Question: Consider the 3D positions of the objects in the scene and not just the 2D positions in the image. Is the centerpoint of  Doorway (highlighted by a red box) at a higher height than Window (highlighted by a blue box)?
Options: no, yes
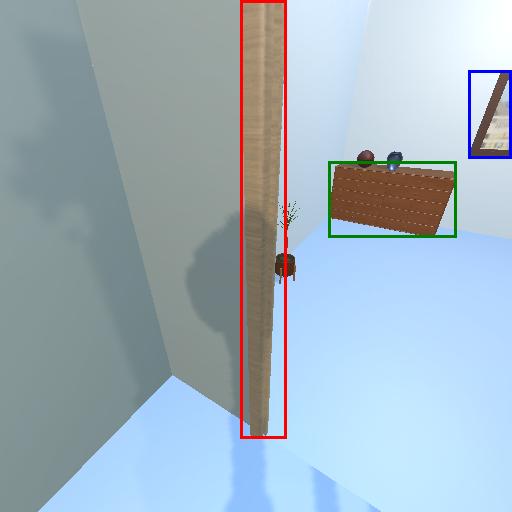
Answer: no